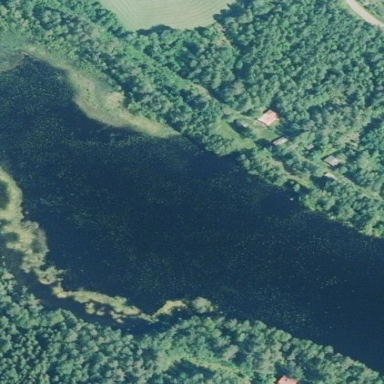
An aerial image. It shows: Serene lake surrounded by nature.